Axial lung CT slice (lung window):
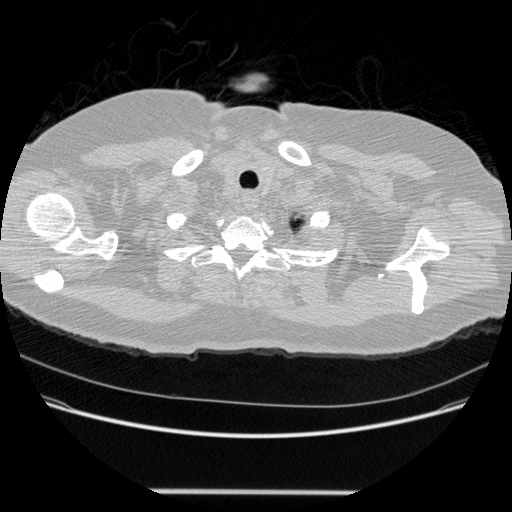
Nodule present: no